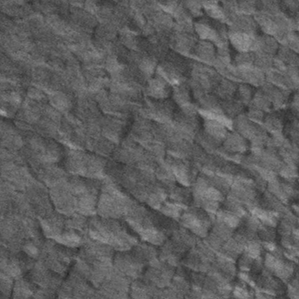
Label: frost